Field crop: maize
Growth stage: 2
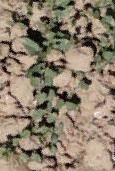
Species: convolvulus